Question: I am working on a Windows CE application programmed in VB. I am trying to add in an SQL Connection so the application will access the database and retrieve the required information. I have tried a lot of different connection strings with no luck. Can anyone point out what I am doing wrong? Or suggest a way forward as at this stage any suggestions would help. Thanks in advance
The code below is the code I am using to try and access the SQLDatabase
'''
Public Class SQLTest
Dim sqlCMD As SqlCommand
Dim myDA As SqlDataAdapter
Dim myDataSet As DataSet
Private Sub SQLTest_Load(ByVal sender As System.Object, ByVal e As System.EventArgs) Handles MyBase.Load
'"Data Source=.;Integrated Security=True;AttachDbFilename=|DataDirectory|\SqlDatabase.mdf"
Dim con As SqlConnection = New SqlConnection("Data Source=192.168.1.62,1433;Initial Catalog=CASILynasFulfilment;User ID=rfgun;Password=Casiuk2012*;")
' Dim con As SqlConnection = New SqlConnection("Data Source=192.168.1.62;Integrated Security=True;AttachDbFilename=|DataDirectory|\master.mdf")
Dim cmd As String = "SELECT * FROM [Order]"
'Dim cmd As SqlCommand = New SqlCommand("SELECT * FROM [Order]")
con.Open()
sqlCMD = New SqlCommand(cmd, con)
Dim sqlReader As SqlDataReader = sqlCMD.ExecuteReader()
While sqlReader.Read()
MsgBox(sqlReader.Item(0) & " - " & sqlReader.Item(1) & " - " & sqlReader.Item(2))
End While
sqlReader.Close()
sqlCMD.Dispose()
con.Close()
'Automatically generates DeleteCommand, UpdateCommand and InsertCommand for DataAdapter object
' Dim builder As SqlCommandBuilder = New SqlCommandBuilder(myDA)
' myDataSet = New DataSet()
' myDA.Fill(myDataSet, "MyTable")
' DataGrid1.DataSource = myDataSet.Tables("MyTable").DefaultView
' con.Close()
' con = Nothing
End Sub
'''
The image below is the error I am getting.

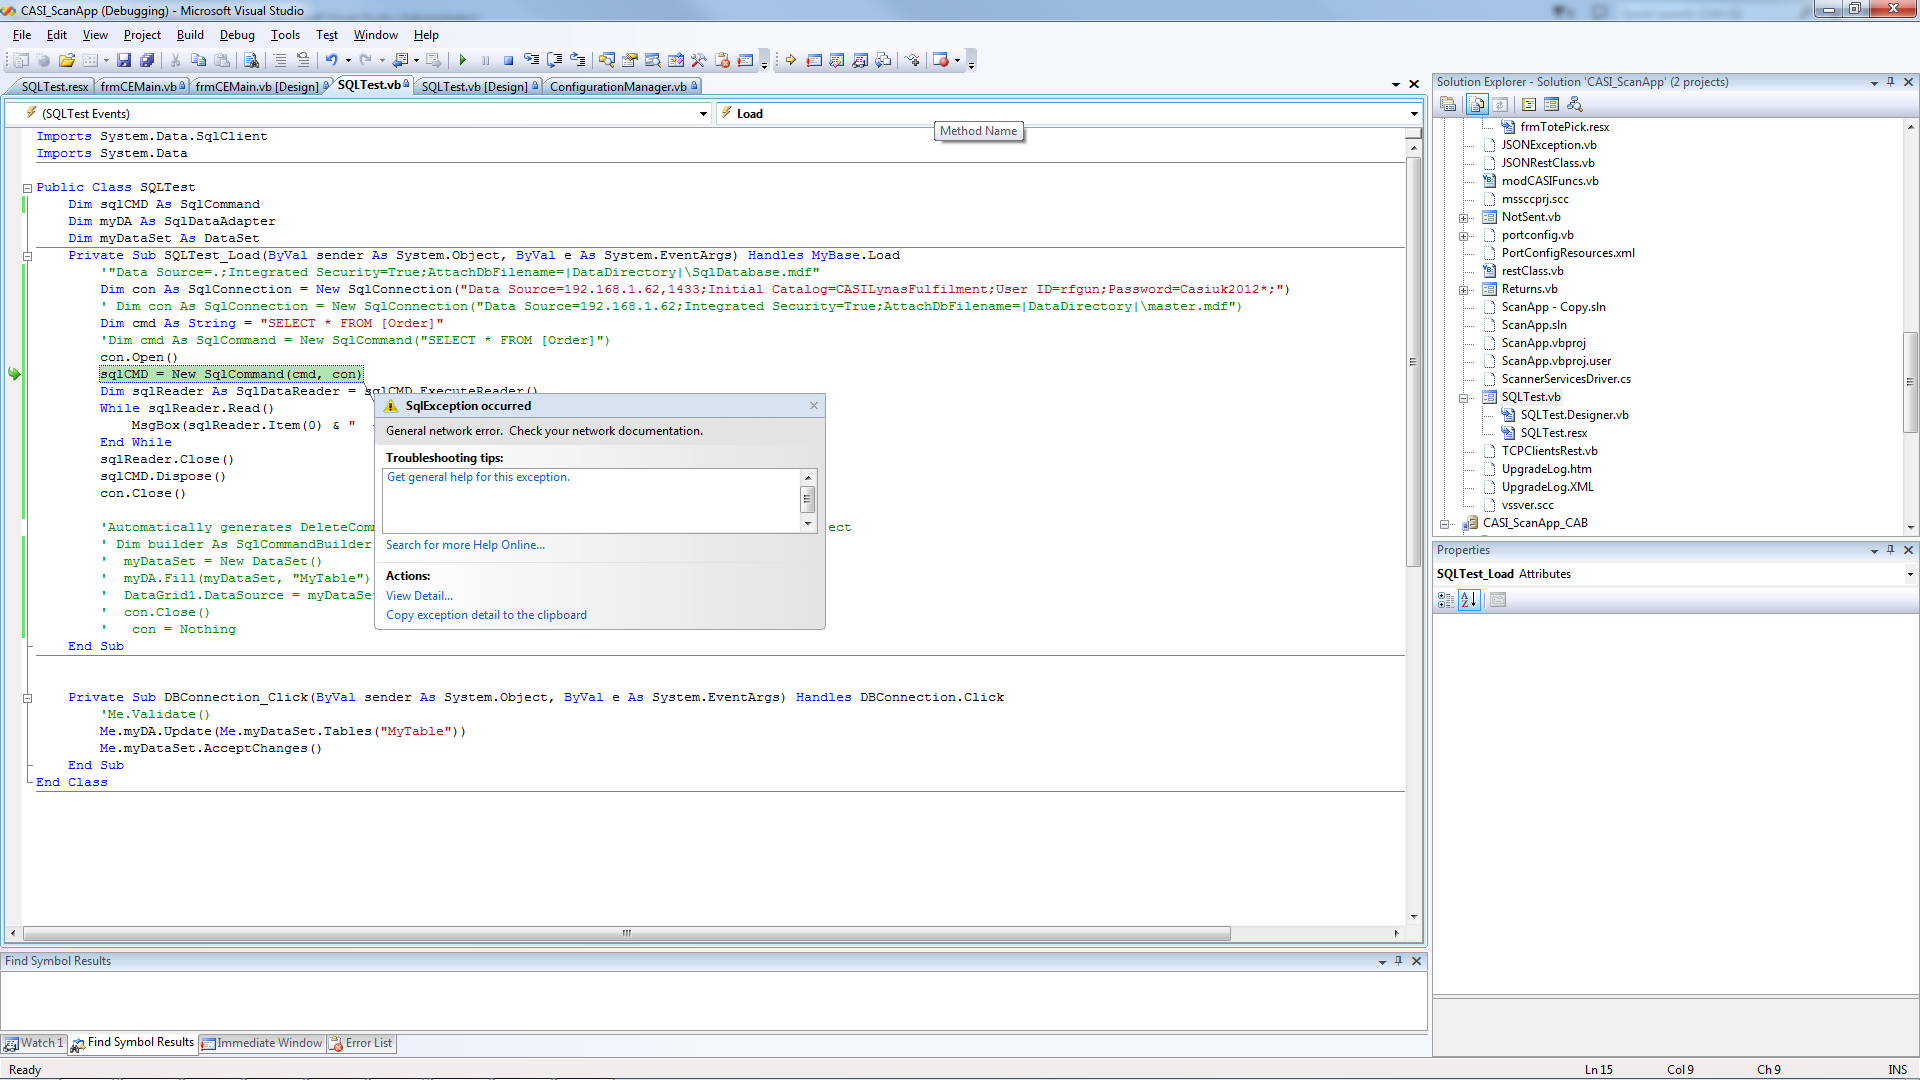
Answer: I figured out the problem. In the Configuration Manager Named Pipes were not enabled so it would not allow a connection to the database.